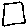
Label: square